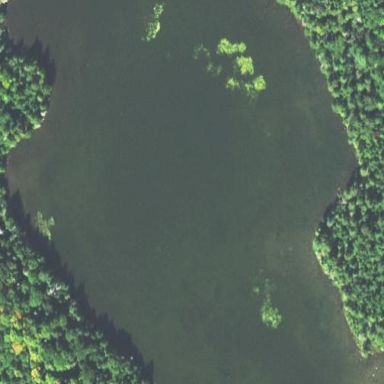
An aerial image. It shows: Pond surrounded by natural water.